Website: crate-barrel
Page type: account-selection
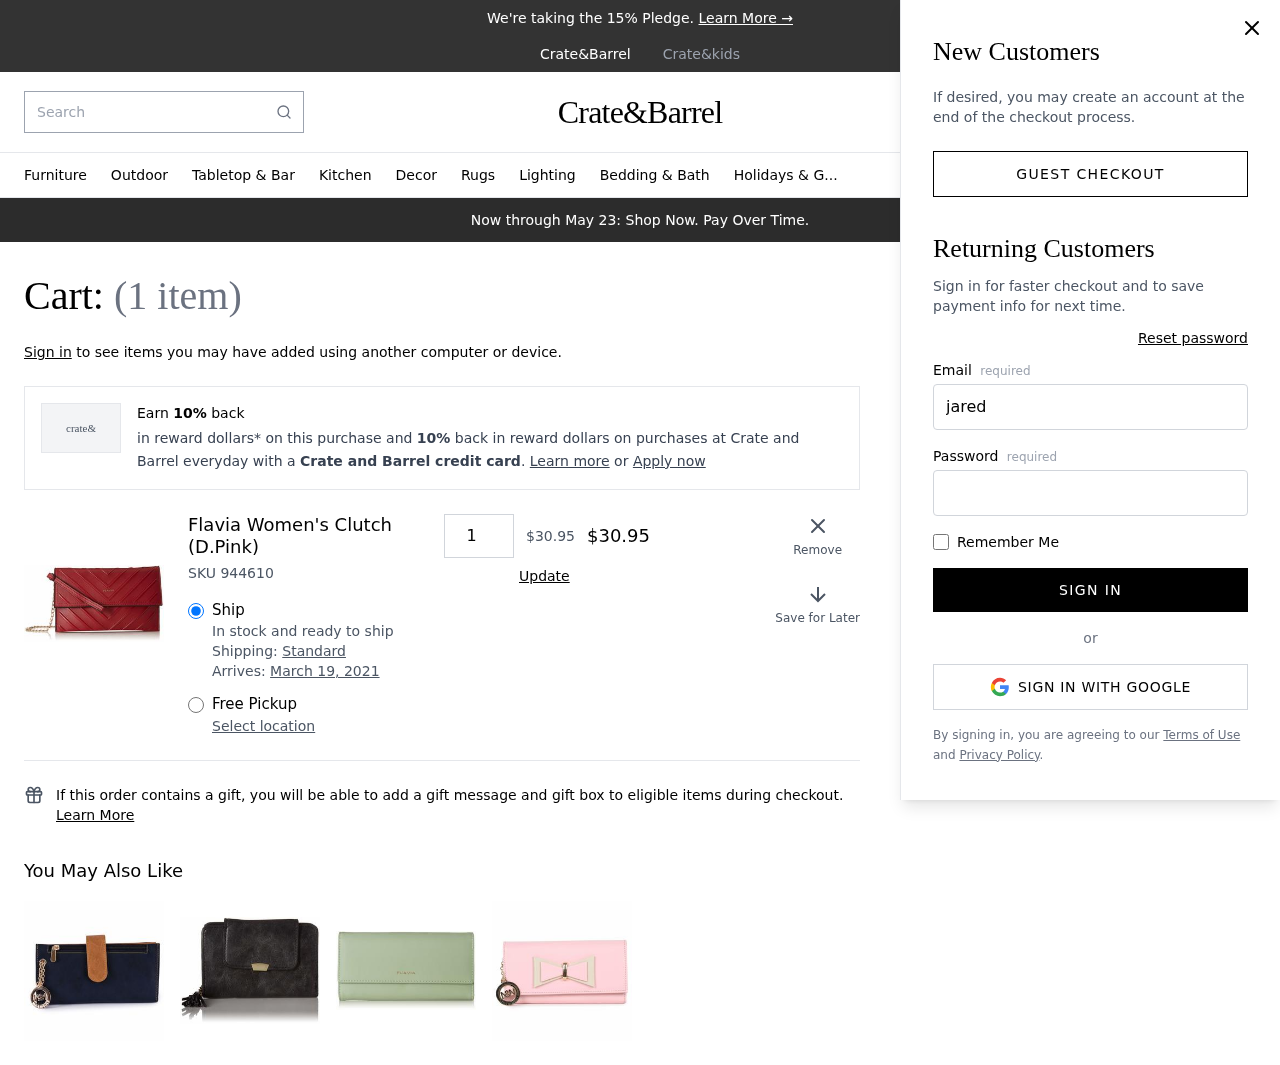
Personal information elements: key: PII_EMAIL
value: jared_williams@hotmail.com
Product elements: key: PRODUCT1_NAME
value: Flavia Women's Clutch (D.Pink)
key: PRODUCT1_PRICE
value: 30.95
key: PRODUCT1_QUANTITY
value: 1
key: PRODUCT1_SKU
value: SKU 944610
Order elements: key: ORDER_NUM_ITEMS
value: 1
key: ORDER_DELIVERY_DATE
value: March 19, 2021
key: ORDER_SUBTOTAL
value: $30.95
Search elements: key: HEADER_SEARCH
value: Search